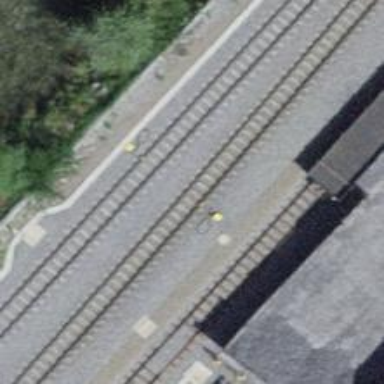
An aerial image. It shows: Narrow-gauge railway with single track. The railway is electrified with contact line.